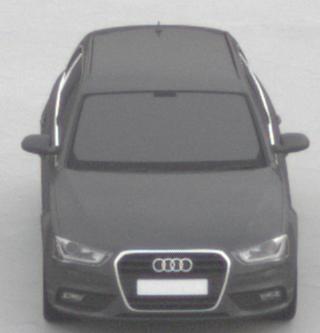
Make: Audi
Model: A4 Avant 1.8 TFSI
Detailed model: A4 (B8) Avant
Model produced from: 2012/02
Model produced until: 2015/04
Doors: 5
Color: gray
Road condition: dry road
Daytime: morning or afternoon
Contrast: low contrast